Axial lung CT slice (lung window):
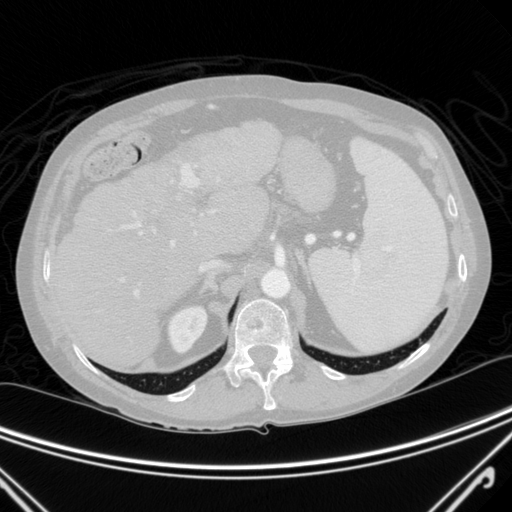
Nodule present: no